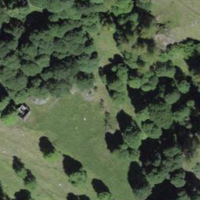
EUNIS habitat code: 26
Species observed at this site:
Pieris rapae
Melitaea didyma
Issoria lathonia
Melanargia galathea